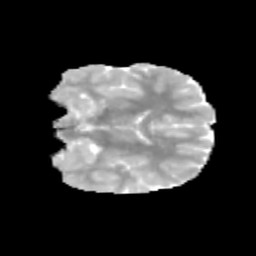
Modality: MD
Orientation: coronal
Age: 12
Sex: male
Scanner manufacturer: siemens
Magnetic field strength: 3 T
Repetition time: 3.8 s
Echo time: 0.07 s